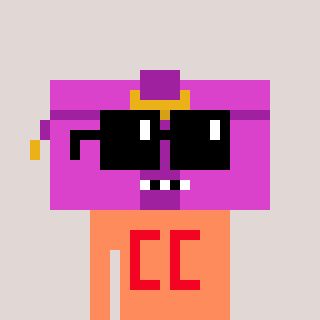
a pixel art character with square black sunglasses, a clutch-shaped head and a peachy-colored body on a warm background